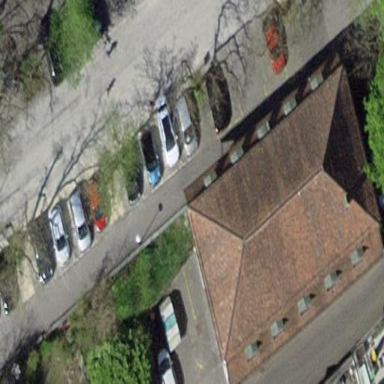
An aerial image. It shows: Building with hipped roof made of roof tiles.